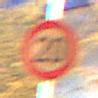
Verkehrszeichen: Geschwindigkeit20
Umgebung: Outdoor, Urban
Tageszeit: Night
Wetter: PartlyCloudy
Licht: Artificial
Jahreszeit: NotSpecified
Kontrast: HighContrast